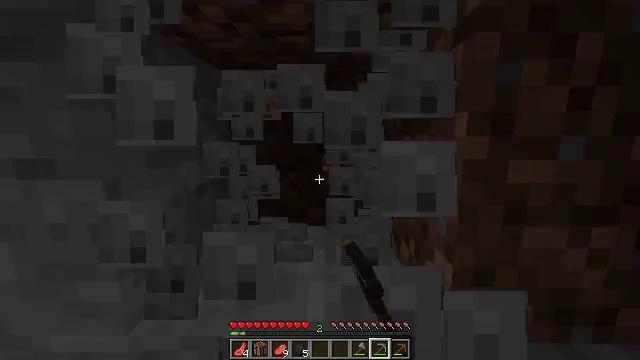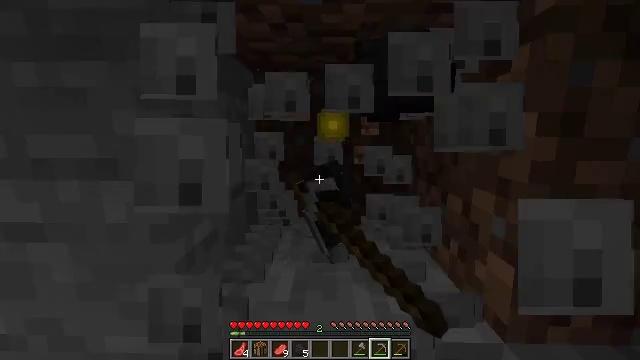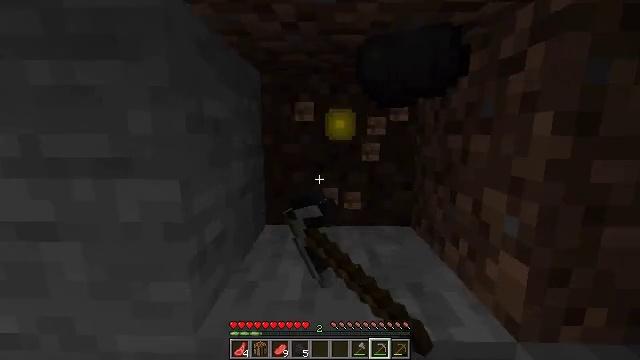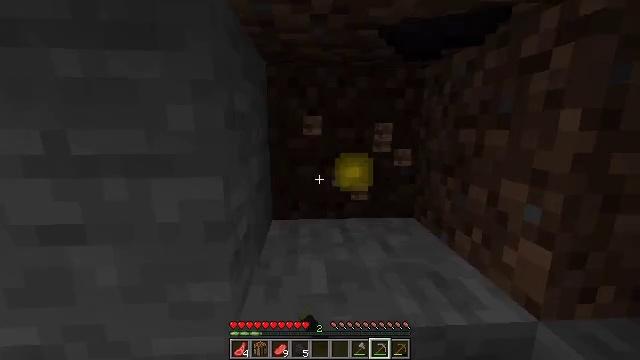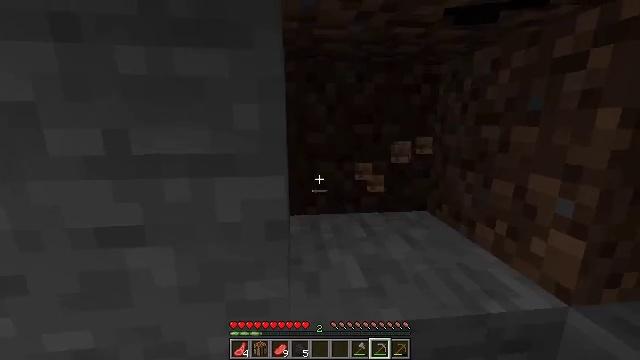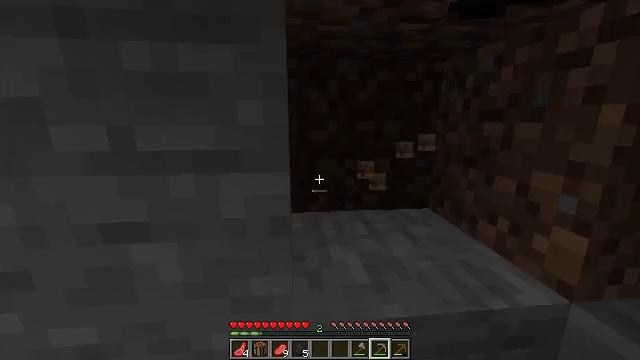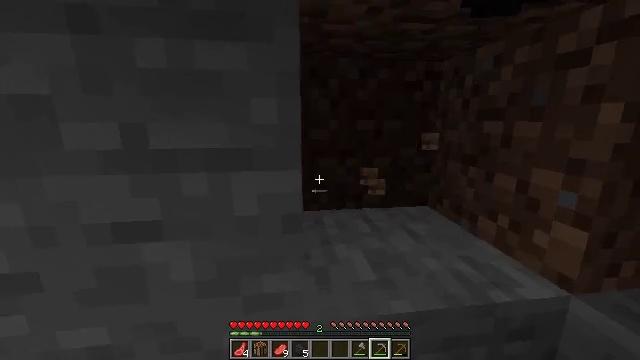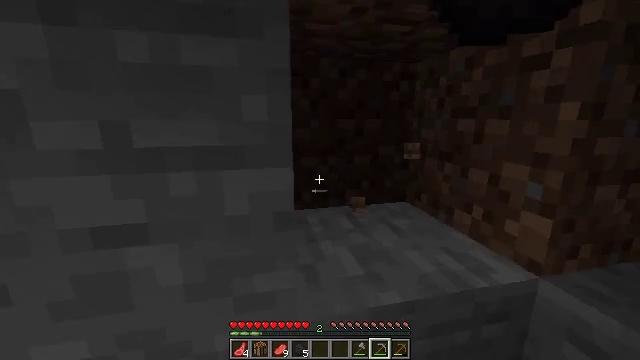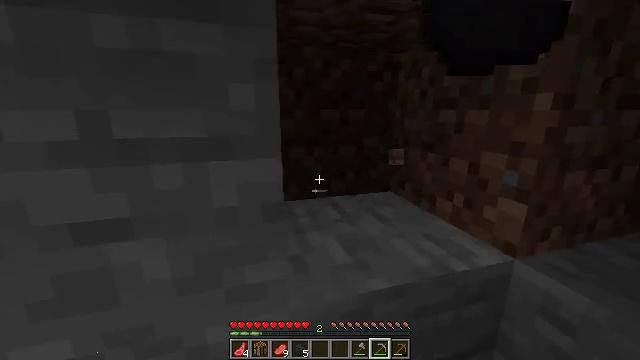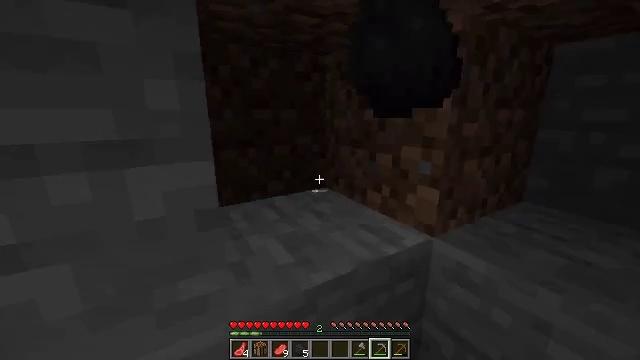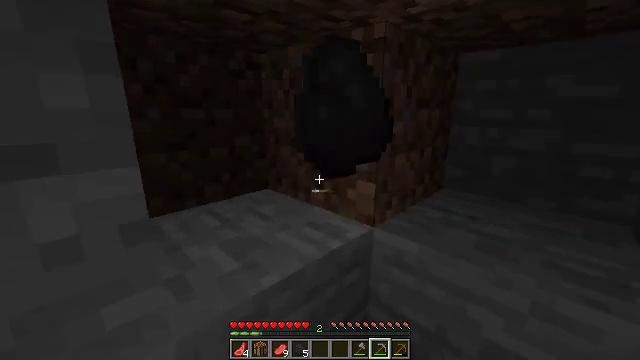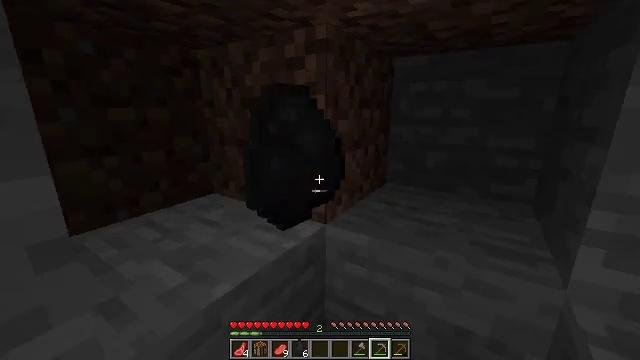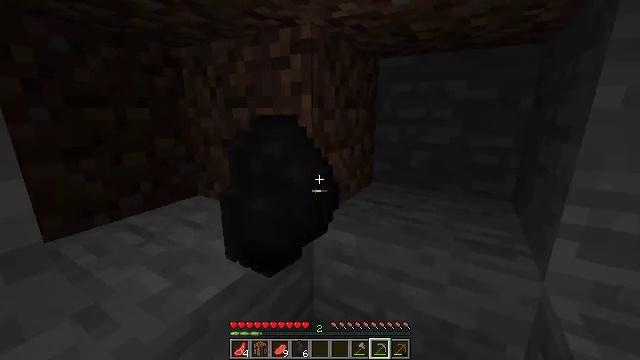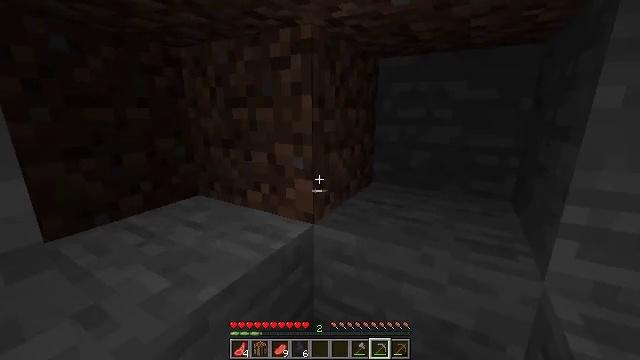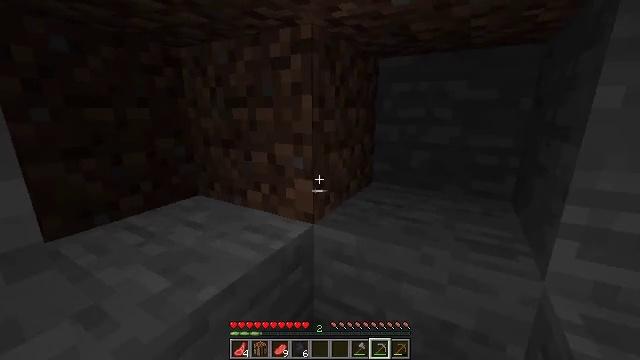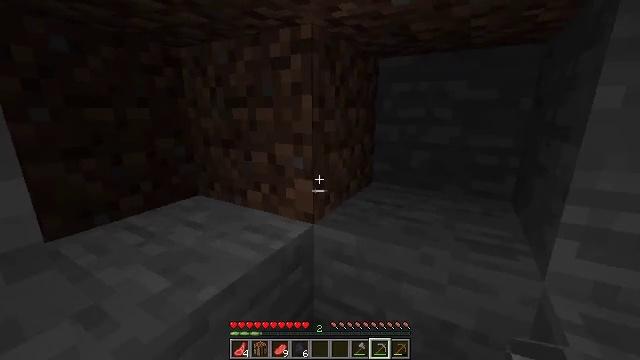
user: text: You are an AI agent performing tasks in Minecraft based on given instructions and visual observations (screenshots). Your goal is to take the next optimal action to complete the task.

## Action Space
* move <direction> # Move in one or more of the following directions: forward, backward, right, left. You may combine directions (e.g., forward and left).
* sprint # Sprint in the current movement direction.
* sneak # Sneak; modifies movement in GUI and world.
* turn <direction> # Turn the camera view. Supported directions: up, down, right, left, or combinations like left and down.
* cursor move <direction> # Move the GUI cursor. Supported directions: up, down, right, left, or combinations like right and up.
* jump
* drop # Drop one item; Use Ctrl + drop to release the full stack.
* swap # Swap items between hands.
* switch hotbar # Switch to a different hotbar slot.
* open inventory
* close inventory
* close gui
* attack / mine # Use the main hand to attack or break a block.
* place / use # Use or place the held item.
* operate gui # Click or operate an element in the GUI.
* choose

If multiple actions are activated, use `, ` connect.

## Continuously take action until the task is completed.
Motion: motion action
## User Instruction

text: Dig up some sand.
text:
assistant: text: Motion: move back and move left, attack / mine
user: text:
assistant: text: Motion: move back and move left, attack / mine
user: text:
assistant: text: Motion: move left, turn right and down, attack / mine
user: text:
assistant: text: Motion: turn right and down
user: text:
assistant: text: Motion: no_op
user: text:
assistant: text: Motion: turn right
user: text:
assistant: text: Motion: turn right
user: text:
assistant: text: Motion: turn right and down
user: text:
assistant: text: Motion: turn right
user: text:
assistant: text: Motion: turn right
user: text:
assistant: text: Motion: turn right
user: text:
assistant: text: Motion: turn right
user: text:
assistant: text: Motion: no_op
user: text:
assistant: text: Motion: no_op
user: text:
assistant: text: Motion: no_op
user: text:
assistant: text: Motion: move forward
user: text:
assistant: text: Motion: move forward
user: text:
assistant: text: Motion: move forward
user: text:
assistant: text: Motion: move forward
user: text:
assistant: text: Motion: move forward
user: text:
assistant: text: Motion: move forward, turn left and down
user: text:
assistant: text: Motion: move forward, turn left and down
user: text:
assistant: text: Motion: move forward, turn left and down
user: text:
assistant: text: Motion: turn left and down
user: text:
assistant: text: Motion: turn left and down
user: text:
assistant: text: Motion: turn left and up
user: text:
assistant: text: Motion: no_op
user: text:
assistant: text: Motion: no_op
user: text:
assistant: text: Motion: no_op
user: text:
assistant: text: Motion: no_op